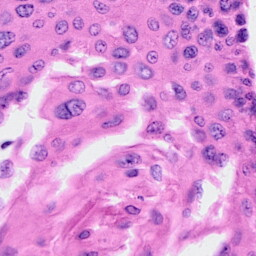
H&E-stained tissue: Cervix